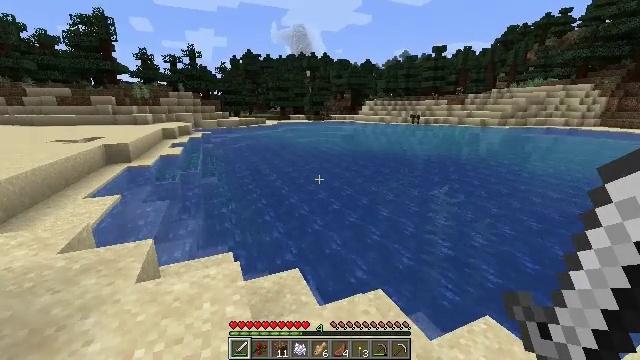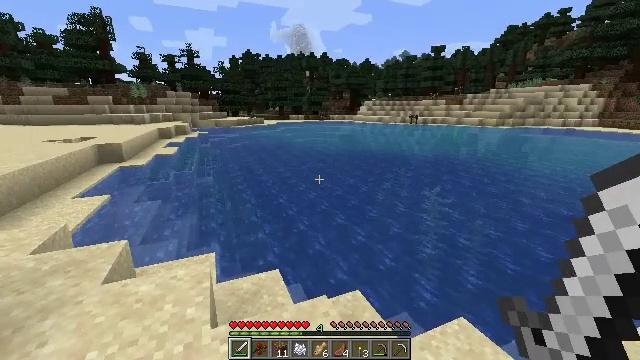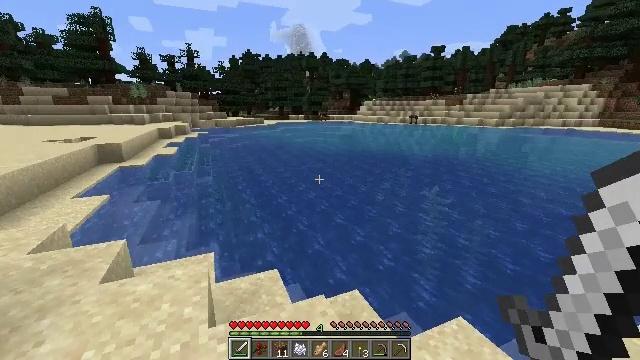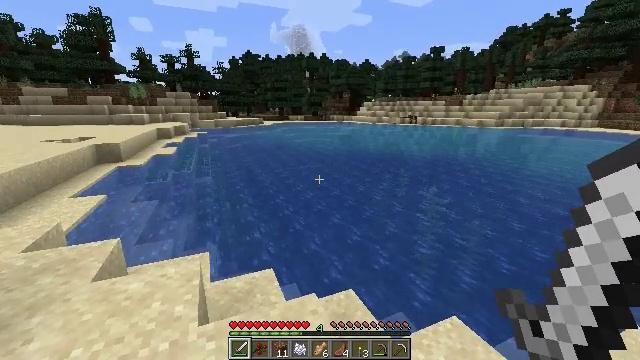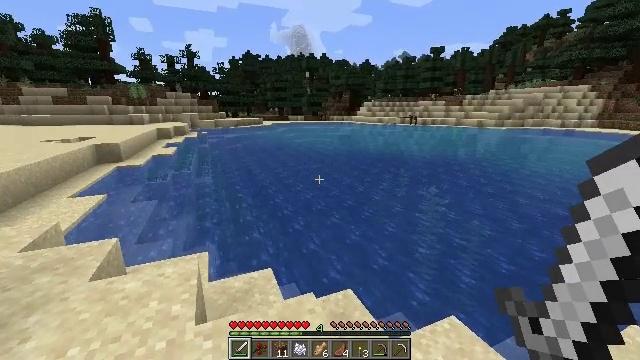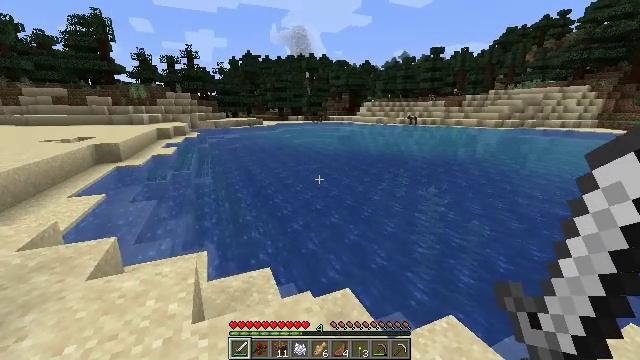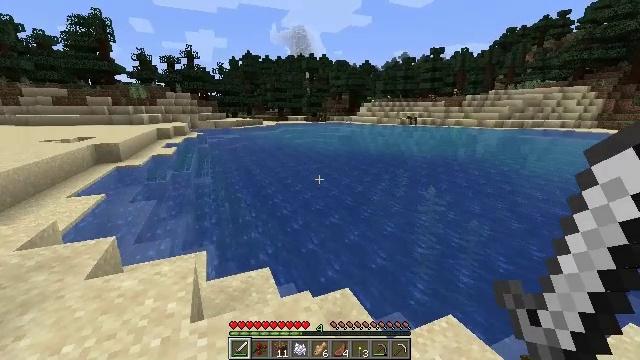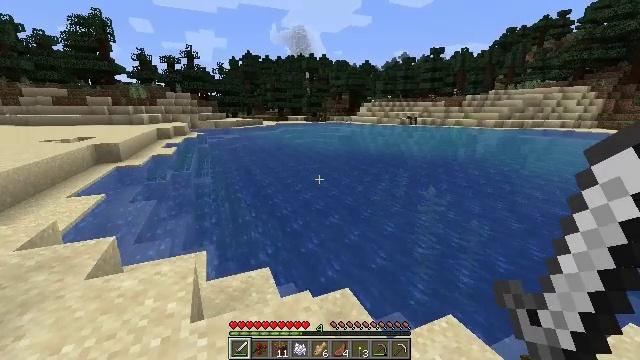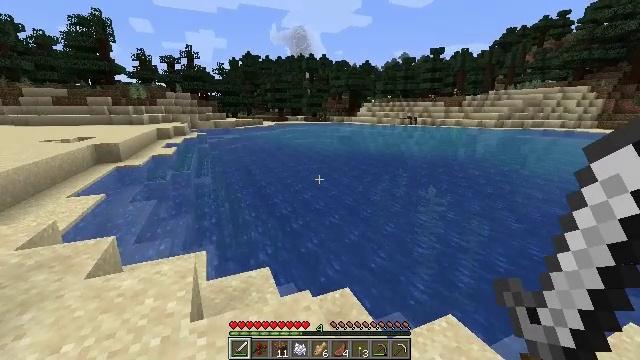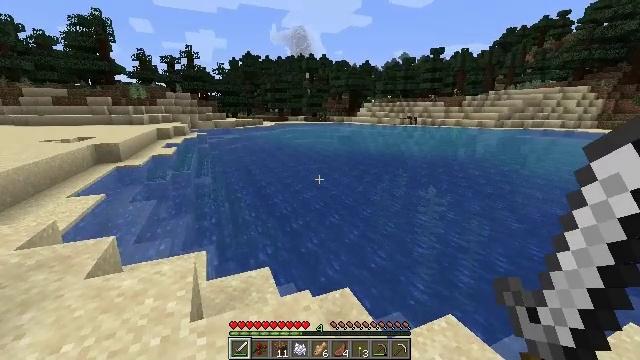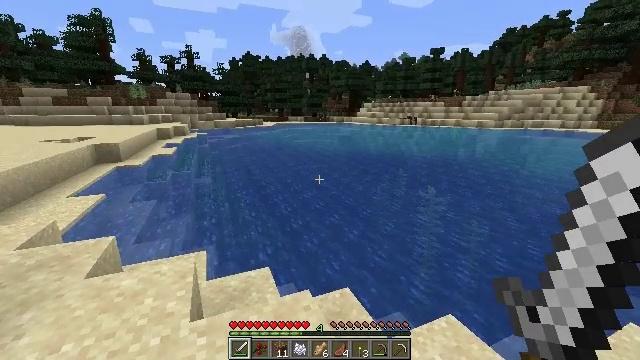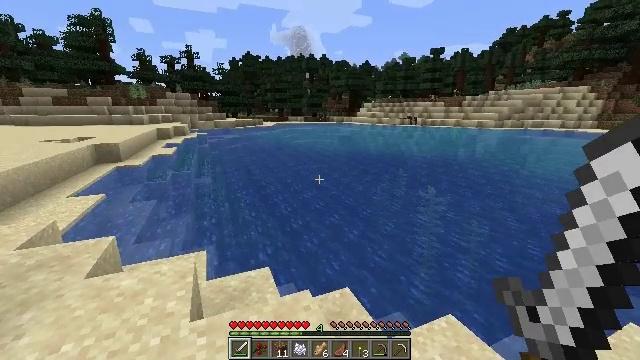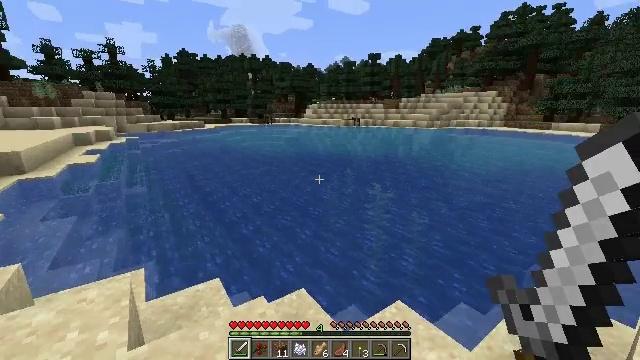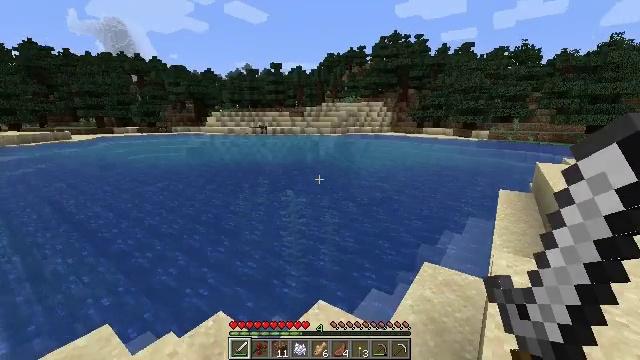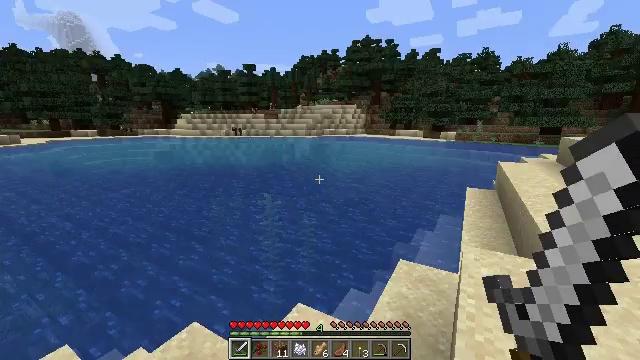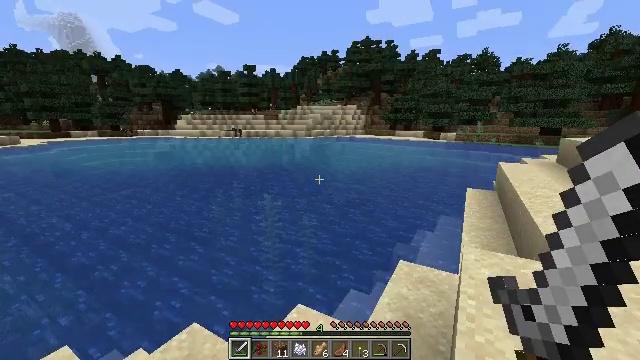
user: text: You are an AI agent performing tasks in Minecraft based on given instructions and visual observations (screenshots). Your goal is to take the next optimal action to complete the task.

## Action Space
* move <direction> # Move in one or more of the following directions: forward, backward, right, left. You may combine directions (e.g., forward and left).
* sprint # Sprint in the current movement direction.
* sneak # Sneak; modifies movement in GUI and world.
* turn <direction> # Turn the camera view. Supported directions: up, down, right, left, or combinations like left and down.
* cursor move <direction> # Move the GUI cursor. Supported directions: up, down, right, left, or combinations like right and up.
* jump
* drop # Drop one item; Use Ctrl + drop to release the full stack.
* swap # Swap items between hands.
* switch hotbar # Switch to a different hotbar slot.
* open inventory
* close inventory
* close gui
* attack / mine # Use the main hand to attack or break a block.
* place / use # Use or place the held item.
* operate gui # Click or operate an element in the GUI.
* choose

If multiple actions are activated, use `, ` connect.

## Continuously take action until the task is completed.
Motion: motion action
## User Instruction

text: Hunt fish.
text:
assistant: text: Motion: no_op
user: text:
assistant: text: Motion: no_op
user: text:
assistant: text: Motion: no_op
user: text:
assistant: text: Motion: no_op
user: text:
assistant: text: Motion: no_op
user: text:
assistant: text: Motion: no_op
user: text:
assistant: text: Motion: no_op
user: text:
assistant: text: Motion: no_op
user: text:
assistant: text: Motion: no_op
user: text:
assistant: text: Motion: no_op
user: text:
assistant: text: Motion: no_op
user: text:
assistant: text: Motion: turn right
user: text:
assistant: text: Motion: turn right and up
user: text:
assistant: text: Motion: turn right
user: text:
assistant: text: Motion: no_op
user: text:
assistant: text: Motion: no_op
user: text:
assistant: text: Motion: turn right
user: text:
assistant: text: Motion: turn right and up
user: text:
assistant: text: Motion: turn right
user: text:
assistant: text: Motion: no_op
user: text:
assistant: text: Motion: no_op
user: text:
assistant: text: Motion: no_op
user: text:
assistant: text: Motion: move forward
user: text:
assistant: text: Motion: move forward
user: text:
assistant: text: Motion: move forward
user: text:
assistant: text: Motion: move forward
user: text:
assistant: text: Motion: move forward
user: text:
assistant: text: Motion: move forward
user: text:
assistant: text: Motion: move forward
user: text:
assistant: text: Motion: move forward, turn left